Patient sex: M
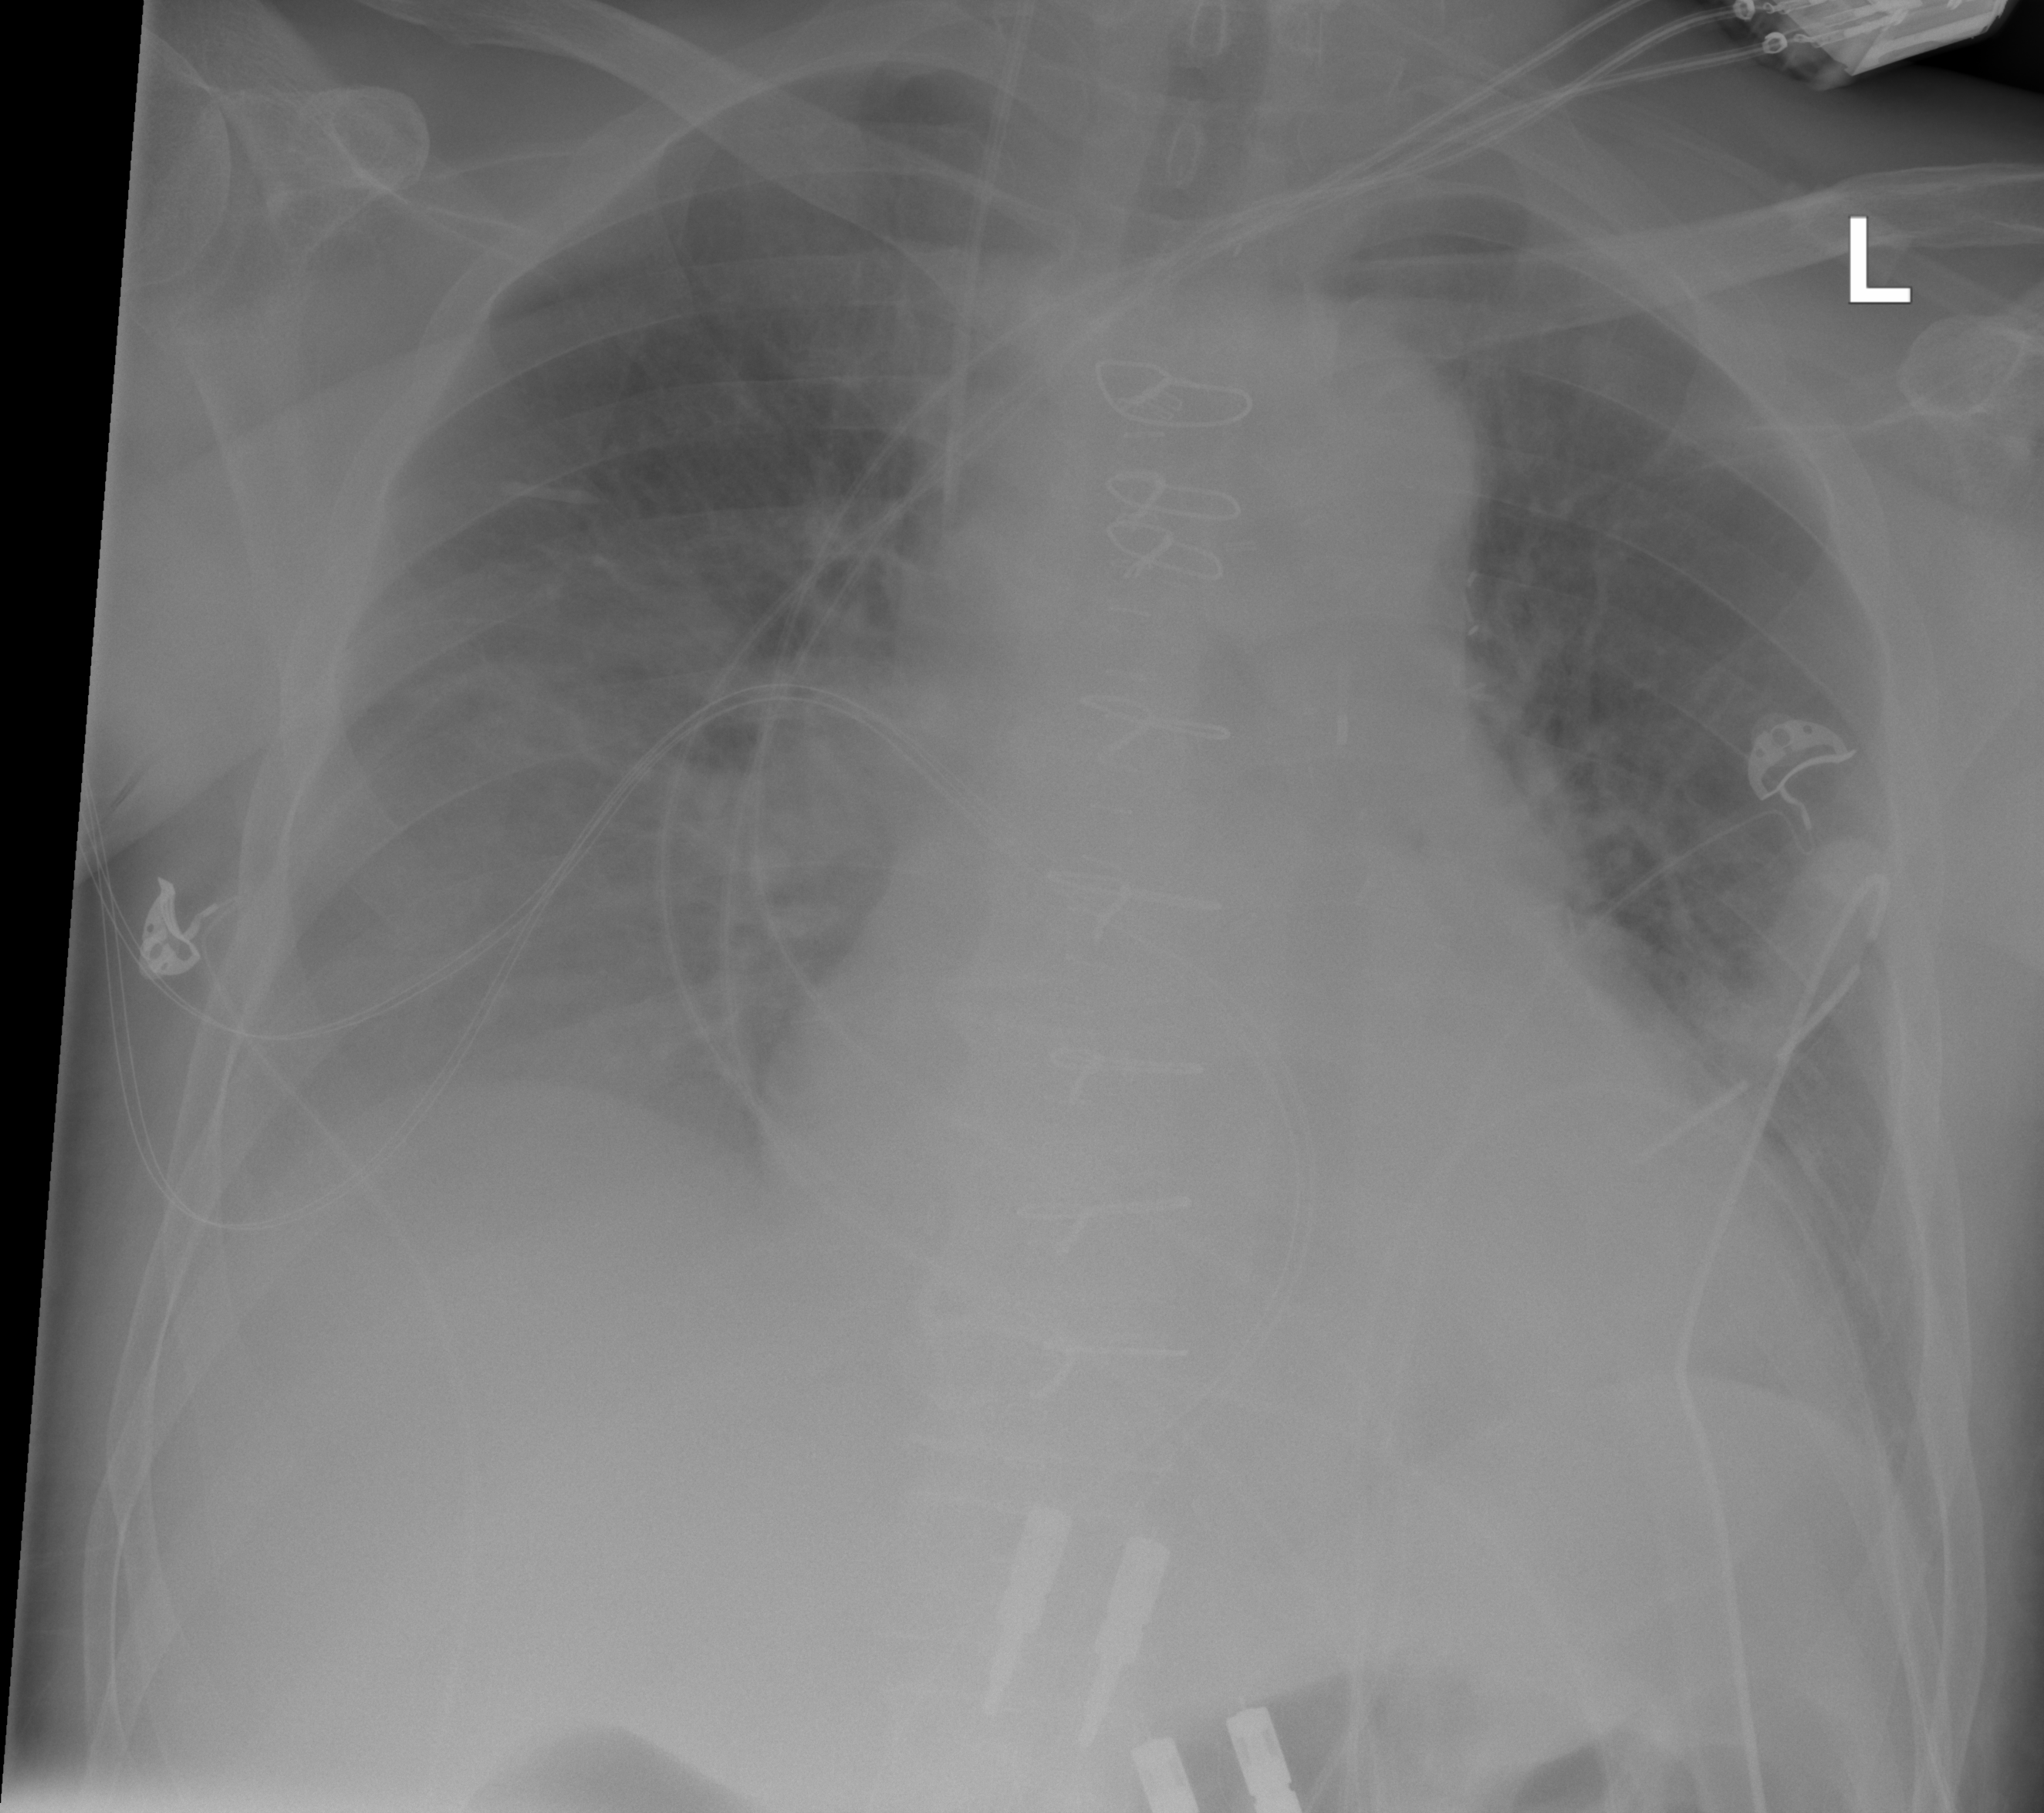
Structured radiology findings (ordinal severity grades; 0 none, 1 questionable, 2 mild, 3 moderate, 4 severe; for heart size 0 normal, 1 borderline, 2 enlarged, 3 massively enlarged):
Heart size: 2
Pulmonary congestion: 2
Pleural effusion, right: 2
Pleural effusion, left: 0
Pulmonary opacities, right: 0
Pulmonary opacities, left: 0
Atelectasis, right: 0
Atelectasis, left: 0